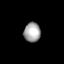
Tissue: lung
Cell type: Others
Senescence score: 0.6119
Nuclear area (px): 321
Mean DAPI intensity: 163.252